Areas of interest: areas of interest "Le Te Gang B Area"
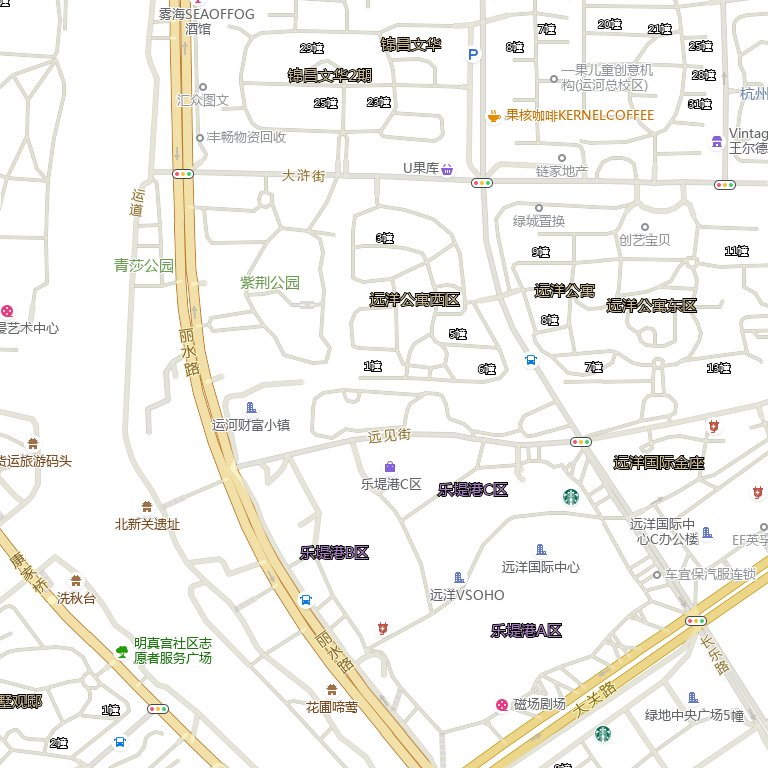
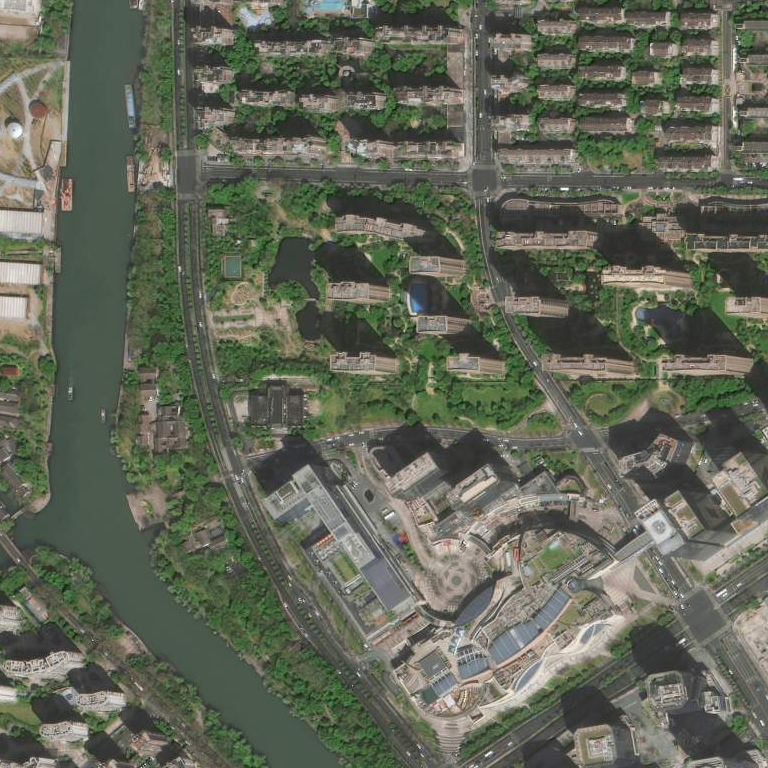